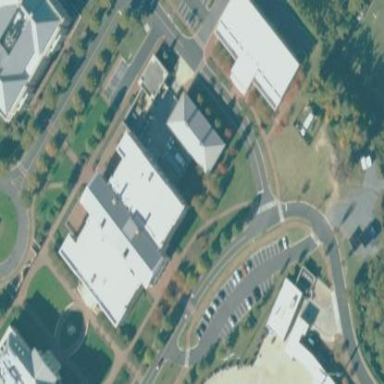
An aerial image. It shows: View of university building.